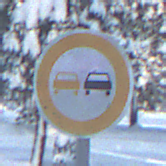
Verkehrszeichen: Ueberholverbot
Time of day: MorningAfternoon
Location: Outdoor (Nature)
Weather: Clear
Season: Winter
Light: Natural